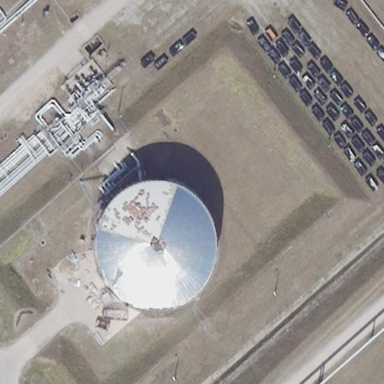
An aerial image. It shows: Storage tank which is man-made.